Question:
As seen above, a menu button appears when I run my app. I want to hide the button as usual. I didn't know this problem till I changed my phone to Nexus5 using soft keys. I developed this app in Unity3d, and there was no code receiving messages from soft keys except a back button. Of course, nothing happens when I push the menu button. How can I control configuration about this in an Unity project?
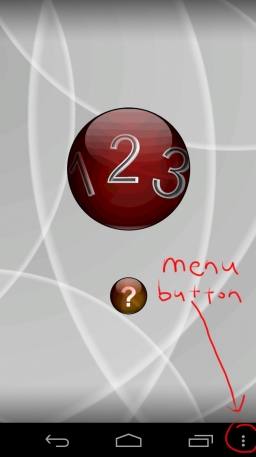
Answer: 1. Go to Unity -> File -> Build Setting... -> Switch Platform to Android. Then, select Player Settings -> Bundle Identifier -> Copy Bundle Identifier.
2. Go to Assets/Plugins/Android
Create new file AndroidManifest.xml
'''
<?xml version="1.0" encoding="utf-8"?>
'''
'''
<application
android:icon="@drawable/app_icon"
android:label="@string/app_name"
android:debuggable="true">
<activity android:name="com.unity3d.player.UnityPlayerNativeActivity"
android:launchMode="singleTask"
android:label="@string/app_name"
android:configChanges="fontScale|keyboard|keyboardHidden|locale|mnc|mcc|navigation|orientation|screenLayout|screenSize|smallestScreenSize|uiMode|touchscreen">
<intent-filter>
<action android:name="android.intent.action.MAIN" />
<category android:name="android.intent.category.LAUNCHER" />
</intent-filter>
<meta-data android:name="unityplayer.ForwardNativeEventsToDalvik" android:value="false" />
</activity>
</application>
</manifest>
'''
Or you can go to /Applications/Unity/Unity.app/Contents/PlaybackEngines
And copy file AndroidManifest.xml, and then adding
'''
<uses-sdk
android:minSdkVersion="9"
android:targetSdkVersion="14" />
'''
Note: targetSdkVersion >=14 is Ok, (i.e: 15, 16...)
Rebuild your app
Good luck!